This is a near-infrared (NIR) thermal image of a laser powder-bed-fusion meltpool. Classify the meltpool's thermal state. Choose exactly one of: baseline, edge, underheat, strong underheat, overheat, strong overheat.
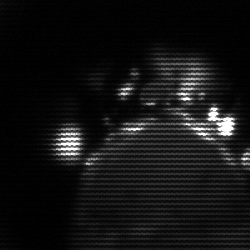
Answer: baseline